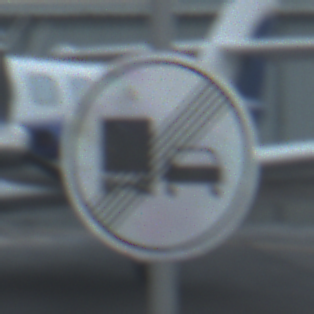
Verkehrszeichen: EndeUeberholverbotKraftfahrzeuge
Umgebung: Outdoor, Suburban
Tageszeit: Midday
Wetter: Overcast
Licht: Natural
Jahreszeit: NotSpecified
Kontrast: LowContrast